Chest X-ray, AP view. Patient: 40 years old, sex F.
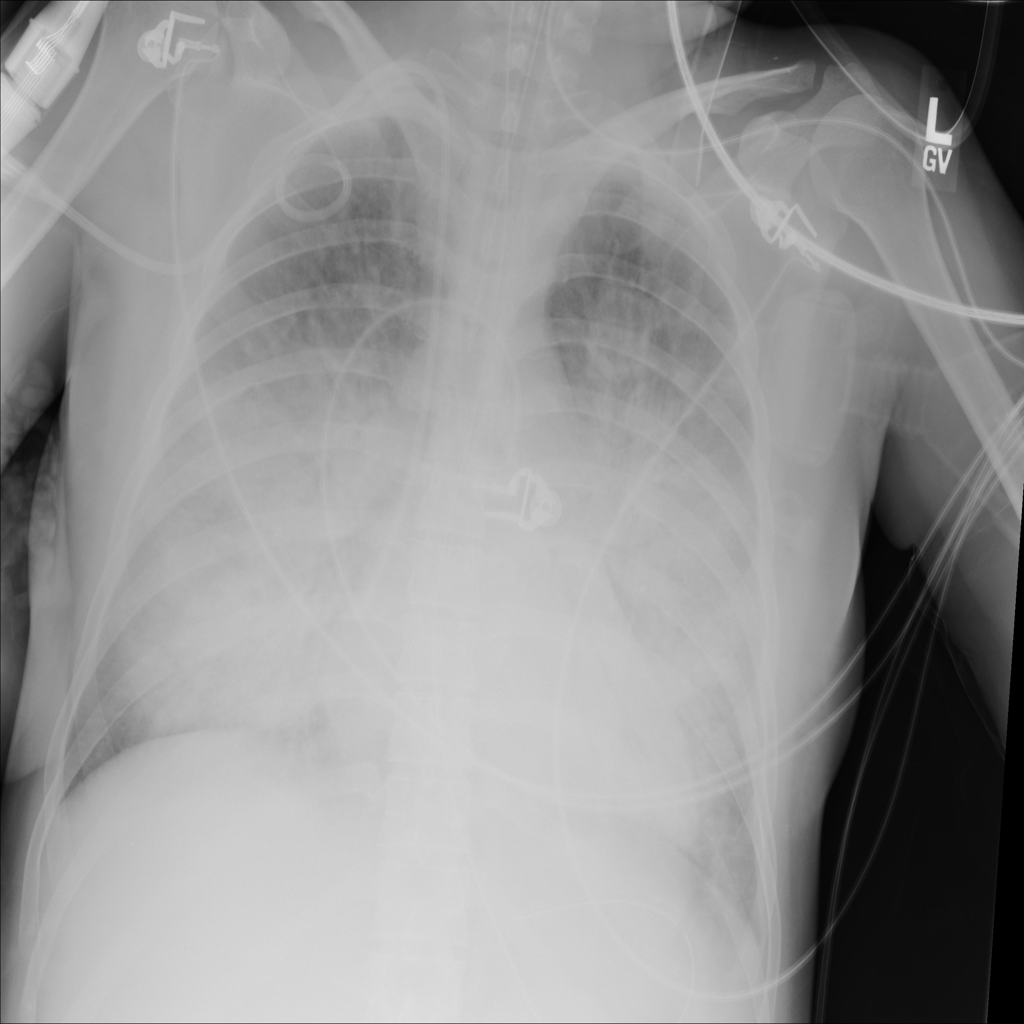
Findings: Consolidation, Infiltration